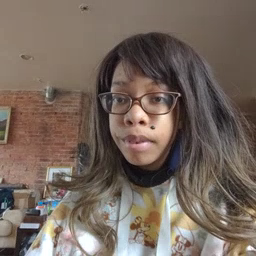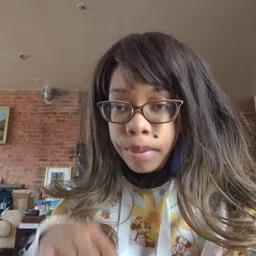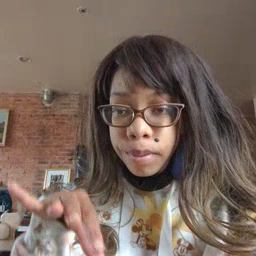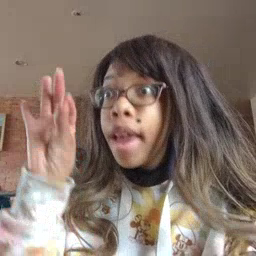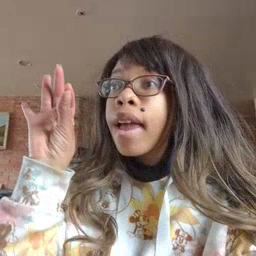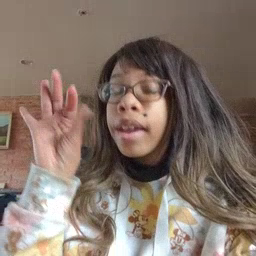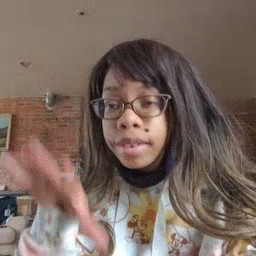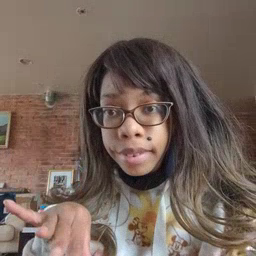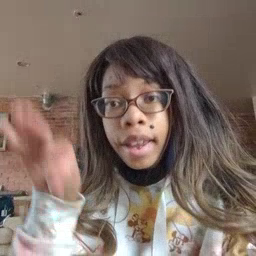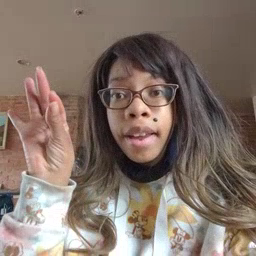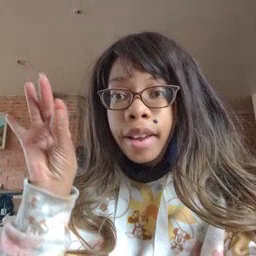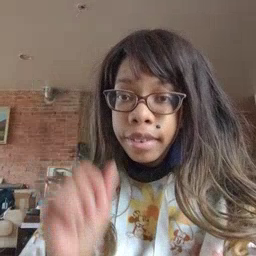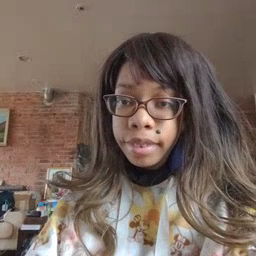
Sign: find